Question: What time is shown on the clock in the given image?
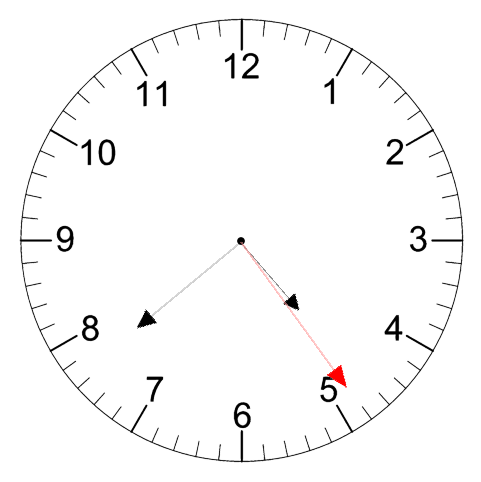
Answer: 04:38:24